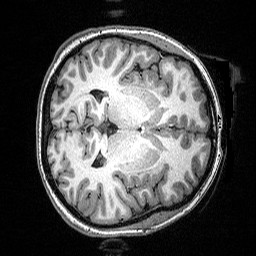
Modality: T1w
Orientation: axial
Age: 26
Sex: female
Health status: ill
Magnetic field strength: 3 T
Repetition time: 2.53 s
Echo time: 0.00331 s